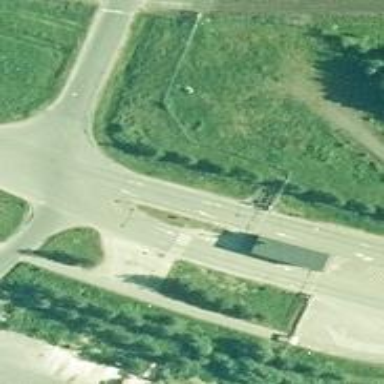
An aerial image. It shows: Marked road crossing.